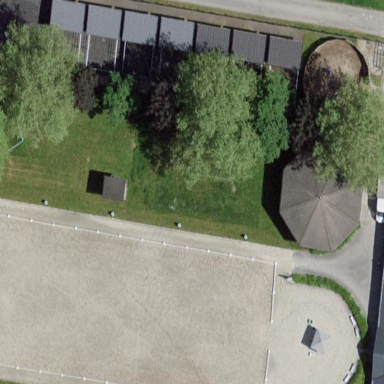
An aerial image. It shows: Equestrian pitch used for leisure and sports activities.